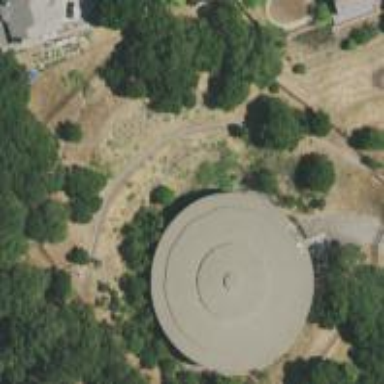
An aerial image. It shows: Building with water storage tank.